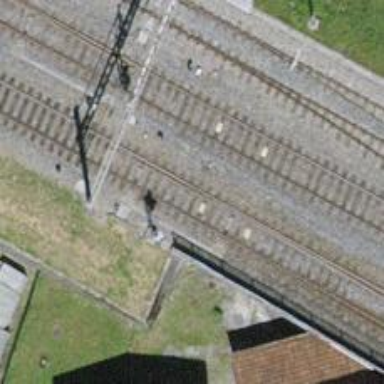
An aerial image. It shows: Railway switch.